Field crop: tomato
Growth stage: 2
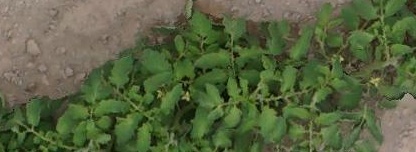
Species: tomato